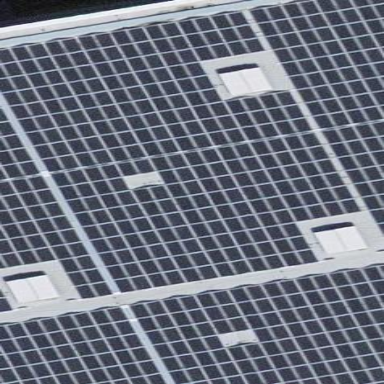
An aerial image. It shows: Solar power generator.